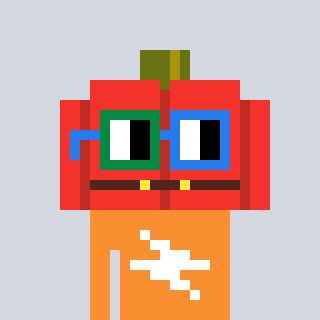
a pixel art character with square green and blue glasses, a pumpkin-shaped head and a orange-colored body on a cool background